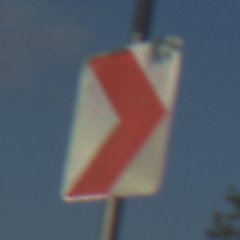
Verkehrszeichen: RichtungstafelnInKurvenKleinLinks
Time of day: MorningAfternoon
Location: Outdoor (RoadRail)
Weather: Clear
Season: NotSpecified
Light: Natural